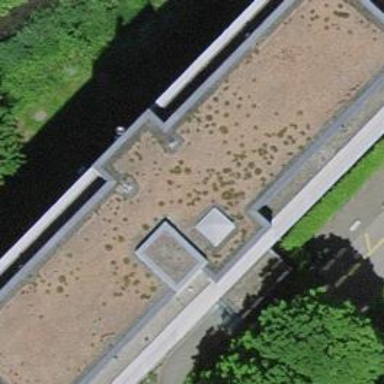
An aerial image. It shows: Office building with flat roof.